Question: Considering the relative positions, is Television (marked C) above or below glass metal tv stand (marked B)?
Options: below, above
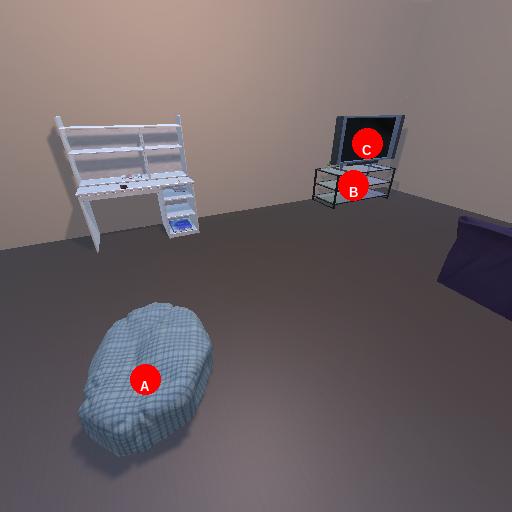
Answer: below